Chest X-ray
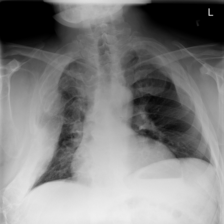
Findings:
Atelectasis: negative
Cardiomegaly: negative
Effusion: negative
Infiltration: negative
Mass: negative
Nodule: negative
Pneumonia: negative
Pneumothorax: negative
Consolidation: negative
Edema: negative
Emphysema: negative
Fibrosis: negative
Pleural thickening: positive
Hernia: negative